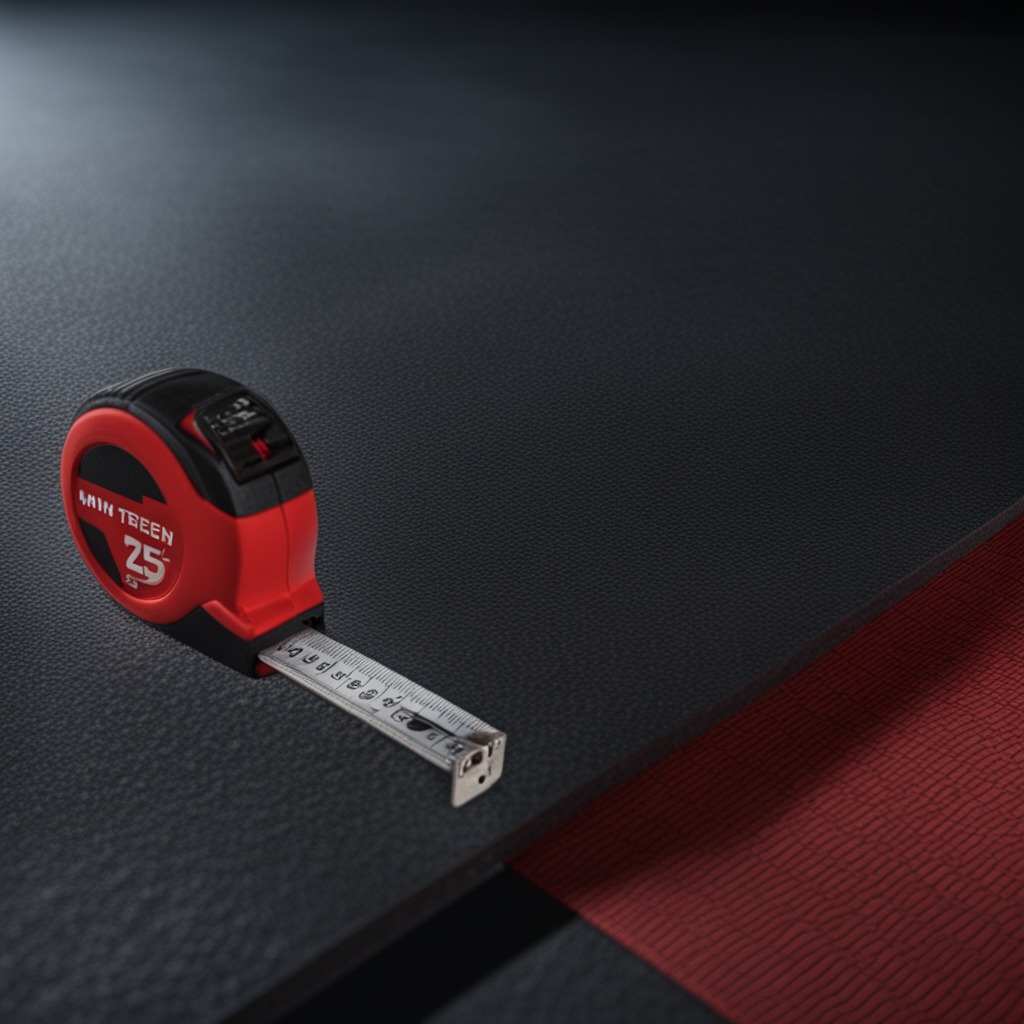
A measuring tape is lying on the clean granite tabletop covered with a red rubber mat inside a workshop at night dim ambient light soft shadows worn but beneath the mat